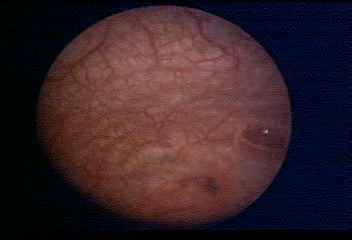
Modality: WLC
Class: Normal mucosa
Bladder cancer association: No